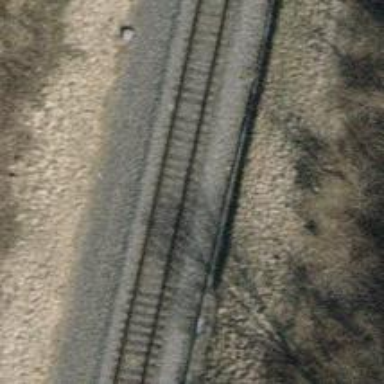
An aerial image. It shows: Single-track railway with electrified contact lines.